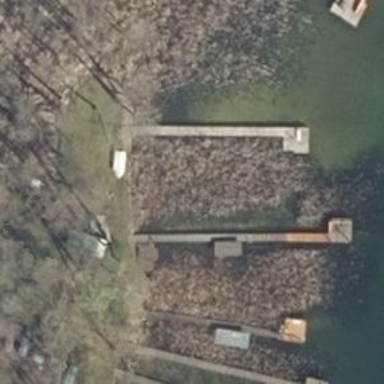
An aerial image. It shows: Man-made pier.